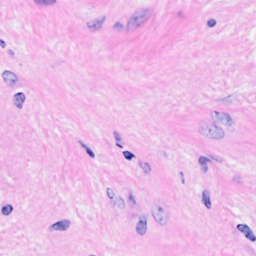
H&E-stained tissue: Breast